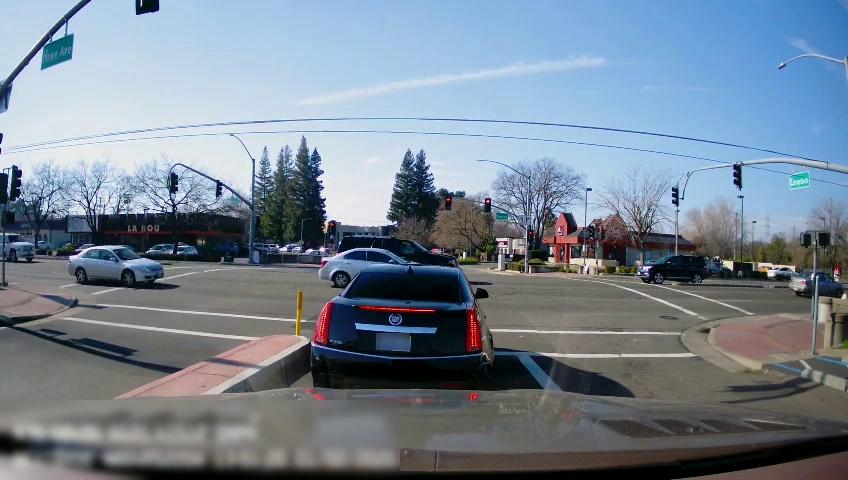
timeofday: Day
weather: Sunny
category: Drivable Space
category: Vehicles | SUV
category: Vehicles | SUV
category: Vehicles | Car
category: Vehicles | Car
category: Vehicles | Car
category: Vehicles | Car
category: Vehicles | SUV
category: Vehicles | Car
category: Vehicles | Car
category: Vehicles | Car
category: Lanes | Opposite Lane
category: Lanes | Current Lane
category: Traffic | Lights
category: Traffic | Signs
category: Traffic | Lights
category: Traffic | Lights
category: Traffic | Lights
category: Traffic | Lights
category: Traffic | Lights
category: Traffic | Lights
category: Traffic | Lights
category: Traffic | Lights
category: Traffic | Signs
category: Traffic | Lights
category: Traffic | Lights
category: Traffic | Lights
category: Traffic | Lights
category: Traffic | Lights
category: Traffic | Signs
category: Traffic | Lights
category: Traffic | Lights
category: Traffic | Lights